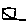
Label: square